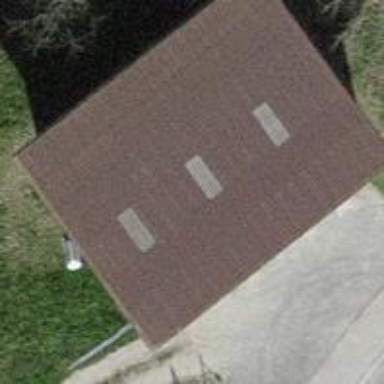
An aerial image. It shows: Shed building.